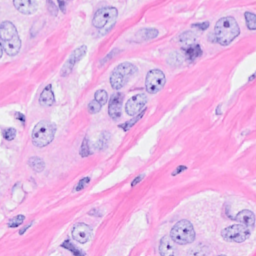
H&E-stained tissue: Breast